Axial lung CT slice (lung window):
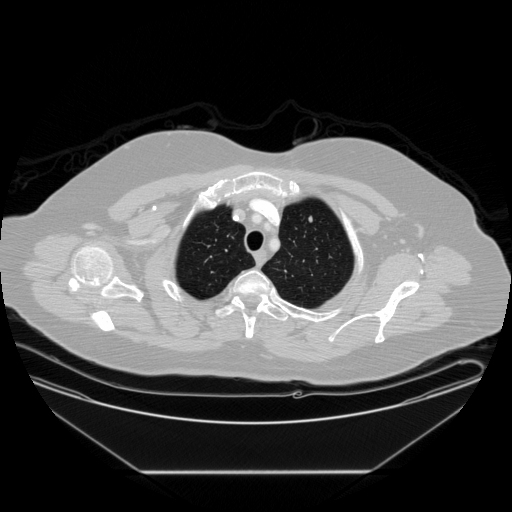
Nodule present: yes
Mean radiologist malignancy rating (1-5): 2.75